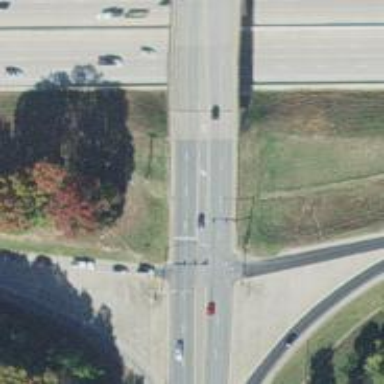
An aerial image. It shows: Footway road with beam bridge.